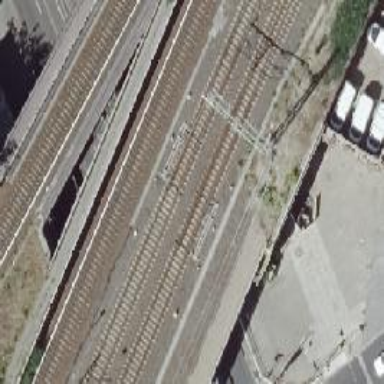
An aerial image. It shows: Bridge over railway with electrified contact lines.